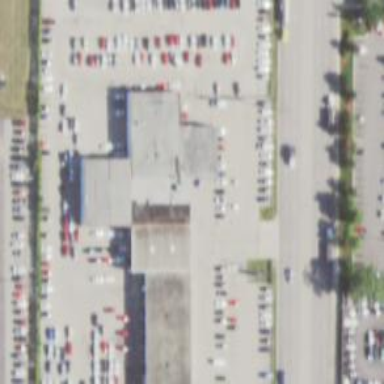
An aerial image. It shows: Car rental facility.